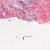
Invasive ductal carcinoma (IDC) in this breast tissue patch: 1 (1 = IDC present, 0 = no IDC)